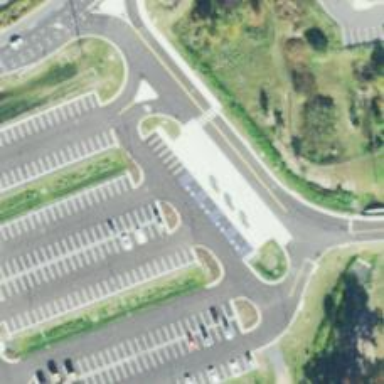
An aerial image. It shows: Parking space is available.